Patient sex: M
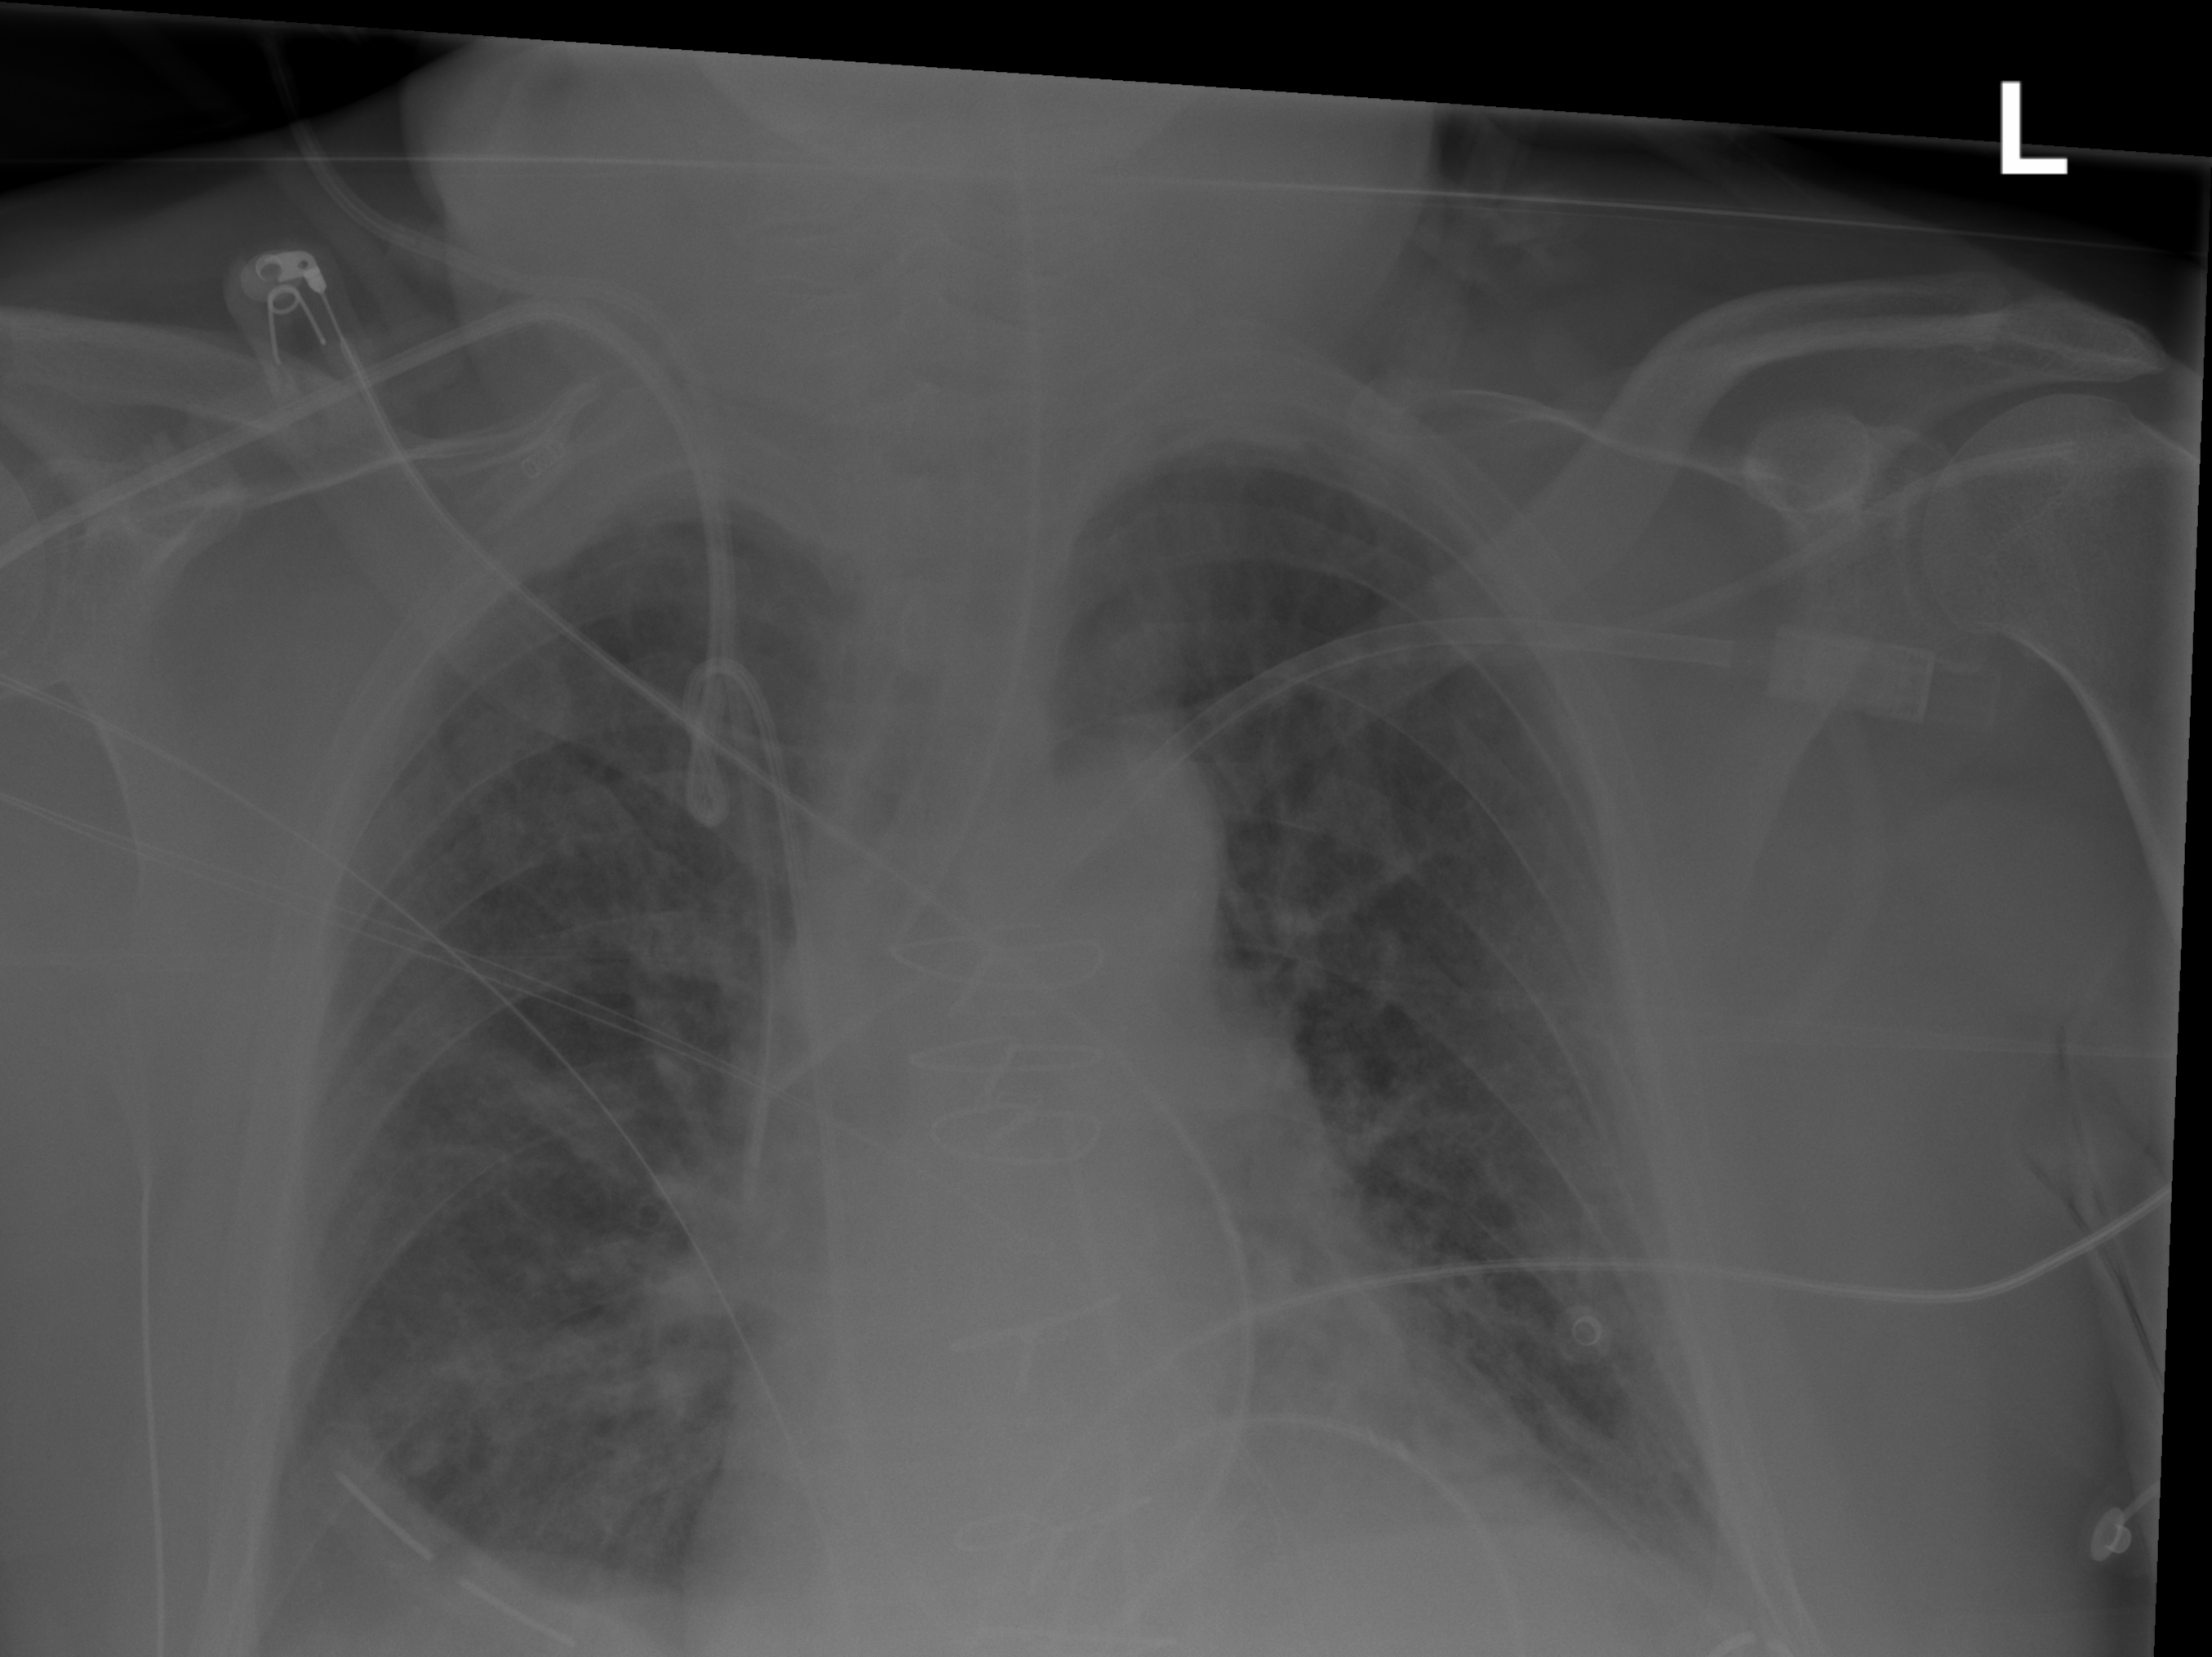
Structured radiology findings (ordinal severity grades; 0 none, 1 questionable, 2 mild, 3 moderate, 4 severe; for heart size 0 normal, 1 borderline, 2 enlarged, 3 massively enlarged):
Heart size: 1
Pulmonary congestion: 2
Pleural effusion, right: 0
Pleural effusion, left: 1
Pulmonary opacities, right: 2
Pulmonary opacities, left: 2
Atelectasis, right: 2
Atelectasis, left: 2